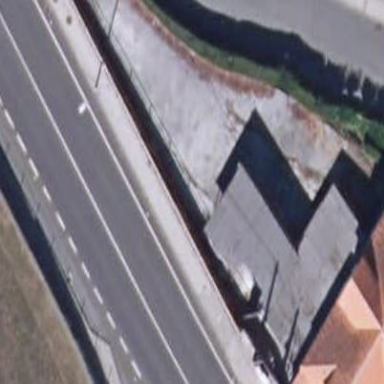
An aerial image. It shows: Building used as car repair shop.